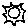
Label: sun